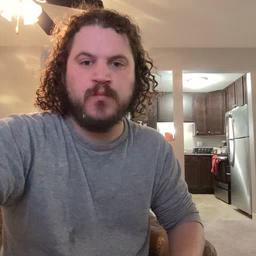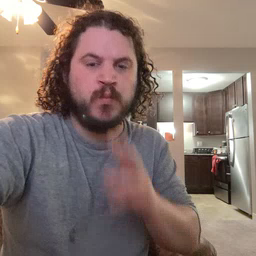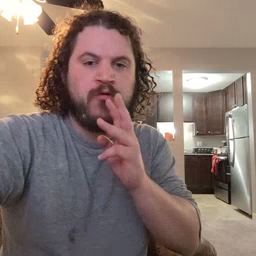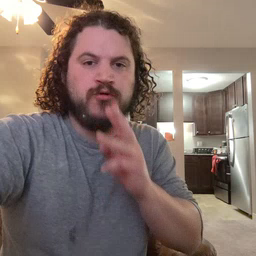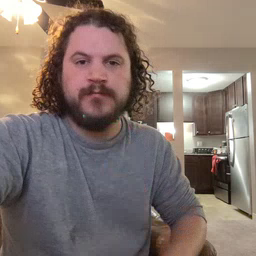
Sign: water